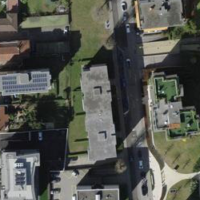
EUNIS habitat code: 54
Species observed at this site:
Euonymus fortunei
Phytolacca americana